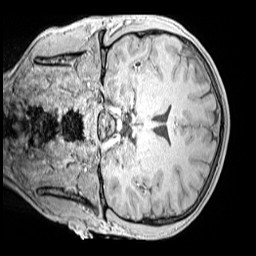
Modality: MP2RAGE
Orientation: coronal
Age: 12
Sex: male
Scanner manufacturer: siemens
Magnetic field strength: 3 T
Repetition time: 4 s
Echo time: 0.00299 s